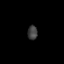
Tissue: prostate
Cell type: Fibroblasts
Senescence score: 0.7972
Nuclear area (px): 140
Mean DAPI intensity: 62.271